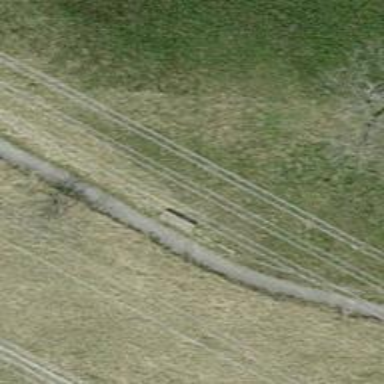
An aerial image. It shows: Bench for seating.